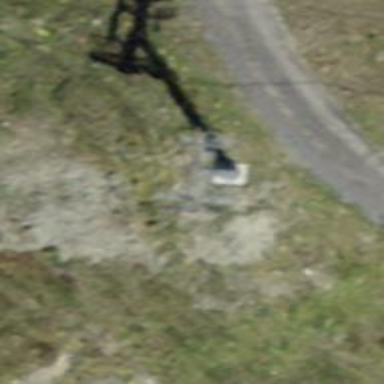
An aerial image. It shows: Pylon for aerialway.